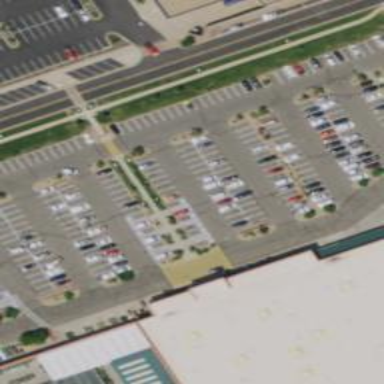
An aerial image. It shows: Parking space is available.